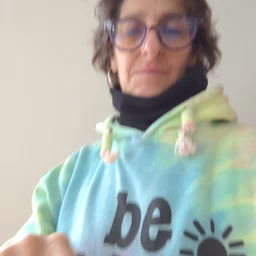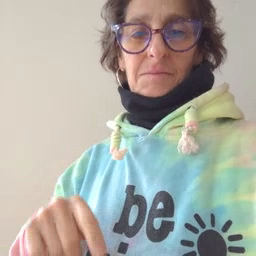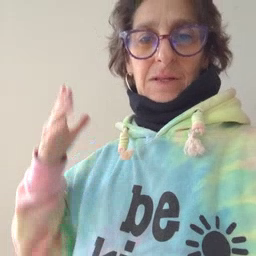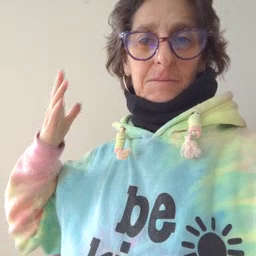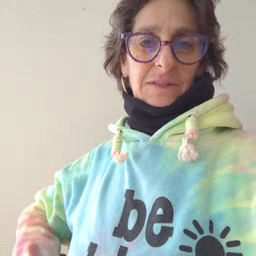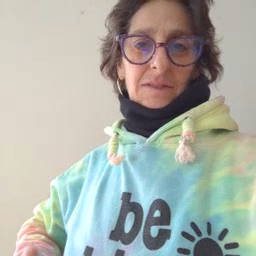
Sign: beside